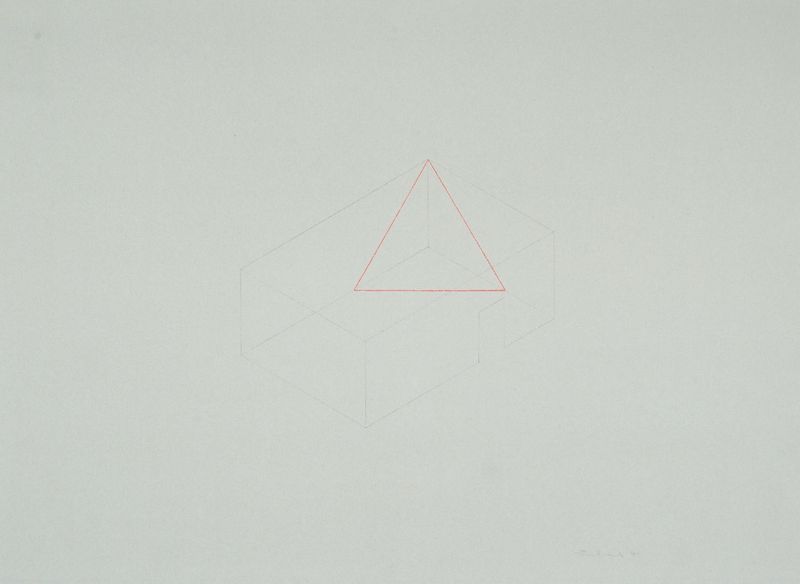
Titel: Ohne Titel. Eins aus einer Serie von acht "Isometrischen Zeichnungen"
Künstler: Fred Sandback
Standort: Zürich
Institution: Kunsthaus
Schlagwörter: körper, weiß, dreieck, gelb, grün, skizze, zeichen, zeichnung, haus, rot, blass, papier, ecke, umrisse, perspektive, fläche, formen, grafik, graphik, linien, dünn, striche, flucht, aufsicht, kante, kreuz, rechteck, linie, draufsicht, form, graphisch, geometrisch, quader, sicht, geometrie, konstrukt, primärfarben, mathematik, durchsicht, veranschaulichung, gleichseitig, bildebenen, bperspektive, duennstrichig, flächenschnitt, forme, geometrische körper, gleichschenkliges dreieck, lineare äsrhetik, lineare ästethik, perspektive gegen frontalansic, raumsituation, rotes dreieck, tetraeder